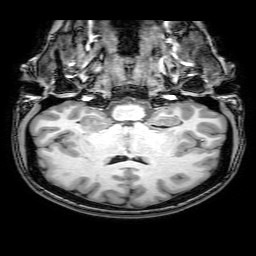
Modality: T1w
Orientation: sagittal
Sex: female
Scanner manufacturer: philips
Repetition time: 0.008055 s
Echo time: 0.00368 s